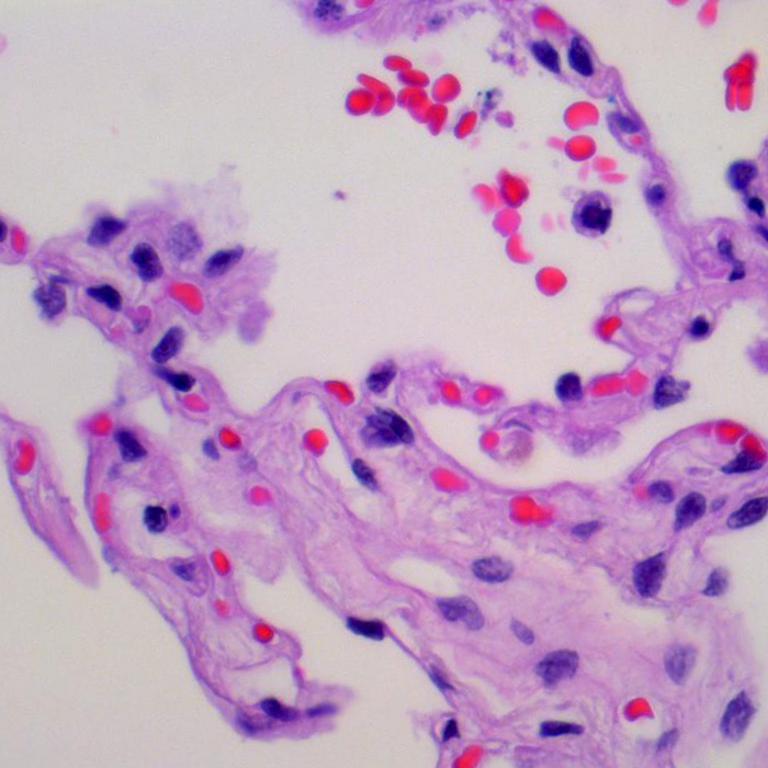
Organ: lung
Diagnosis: benign